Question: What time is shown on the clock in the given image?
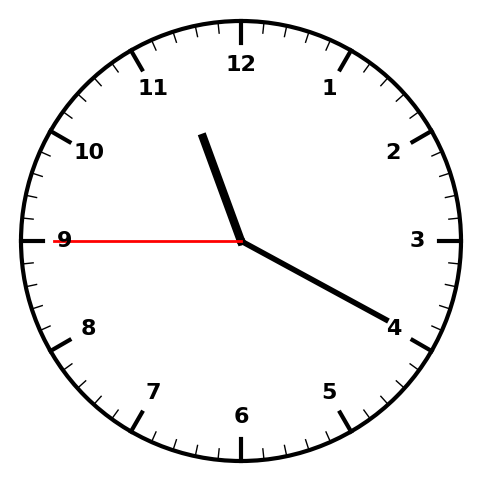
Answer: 11:19:45